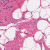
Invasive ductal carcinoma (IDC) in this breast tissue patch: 0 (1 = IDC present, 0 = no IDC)